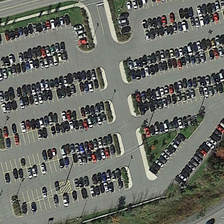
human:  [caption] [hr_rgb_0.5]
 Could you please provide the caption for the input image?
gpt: a lot of cars are parked in the parking lot .

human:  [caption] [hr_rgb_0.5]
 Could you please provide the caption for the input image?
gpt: there are a few parking spaces in the parking lot .

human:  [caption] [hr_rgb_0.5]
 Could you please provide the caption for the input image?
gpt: there are a few parking spaces in the parking lot .

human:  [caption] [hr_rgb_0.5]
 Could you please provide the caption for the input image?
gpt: a lot of cars are parked in the parking lot .

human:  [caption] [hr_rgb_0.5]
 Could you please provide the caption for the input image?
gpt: a lot of cars are parked in the parking lot .